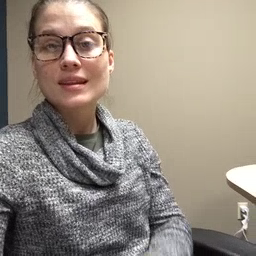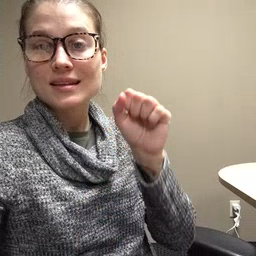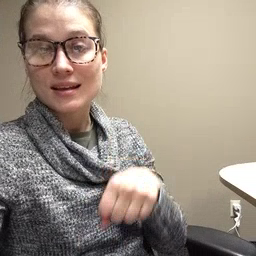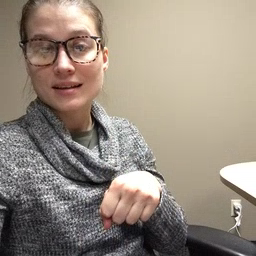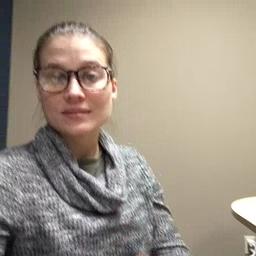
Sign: can